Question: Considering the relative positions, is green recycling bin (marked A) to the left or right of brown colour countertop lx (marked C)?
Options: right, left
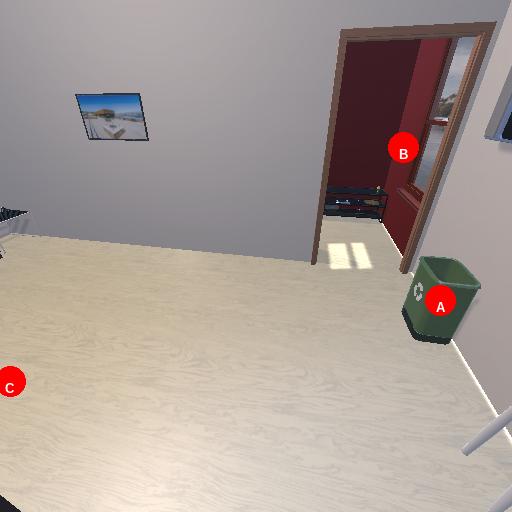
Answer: right